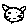
Label: cat